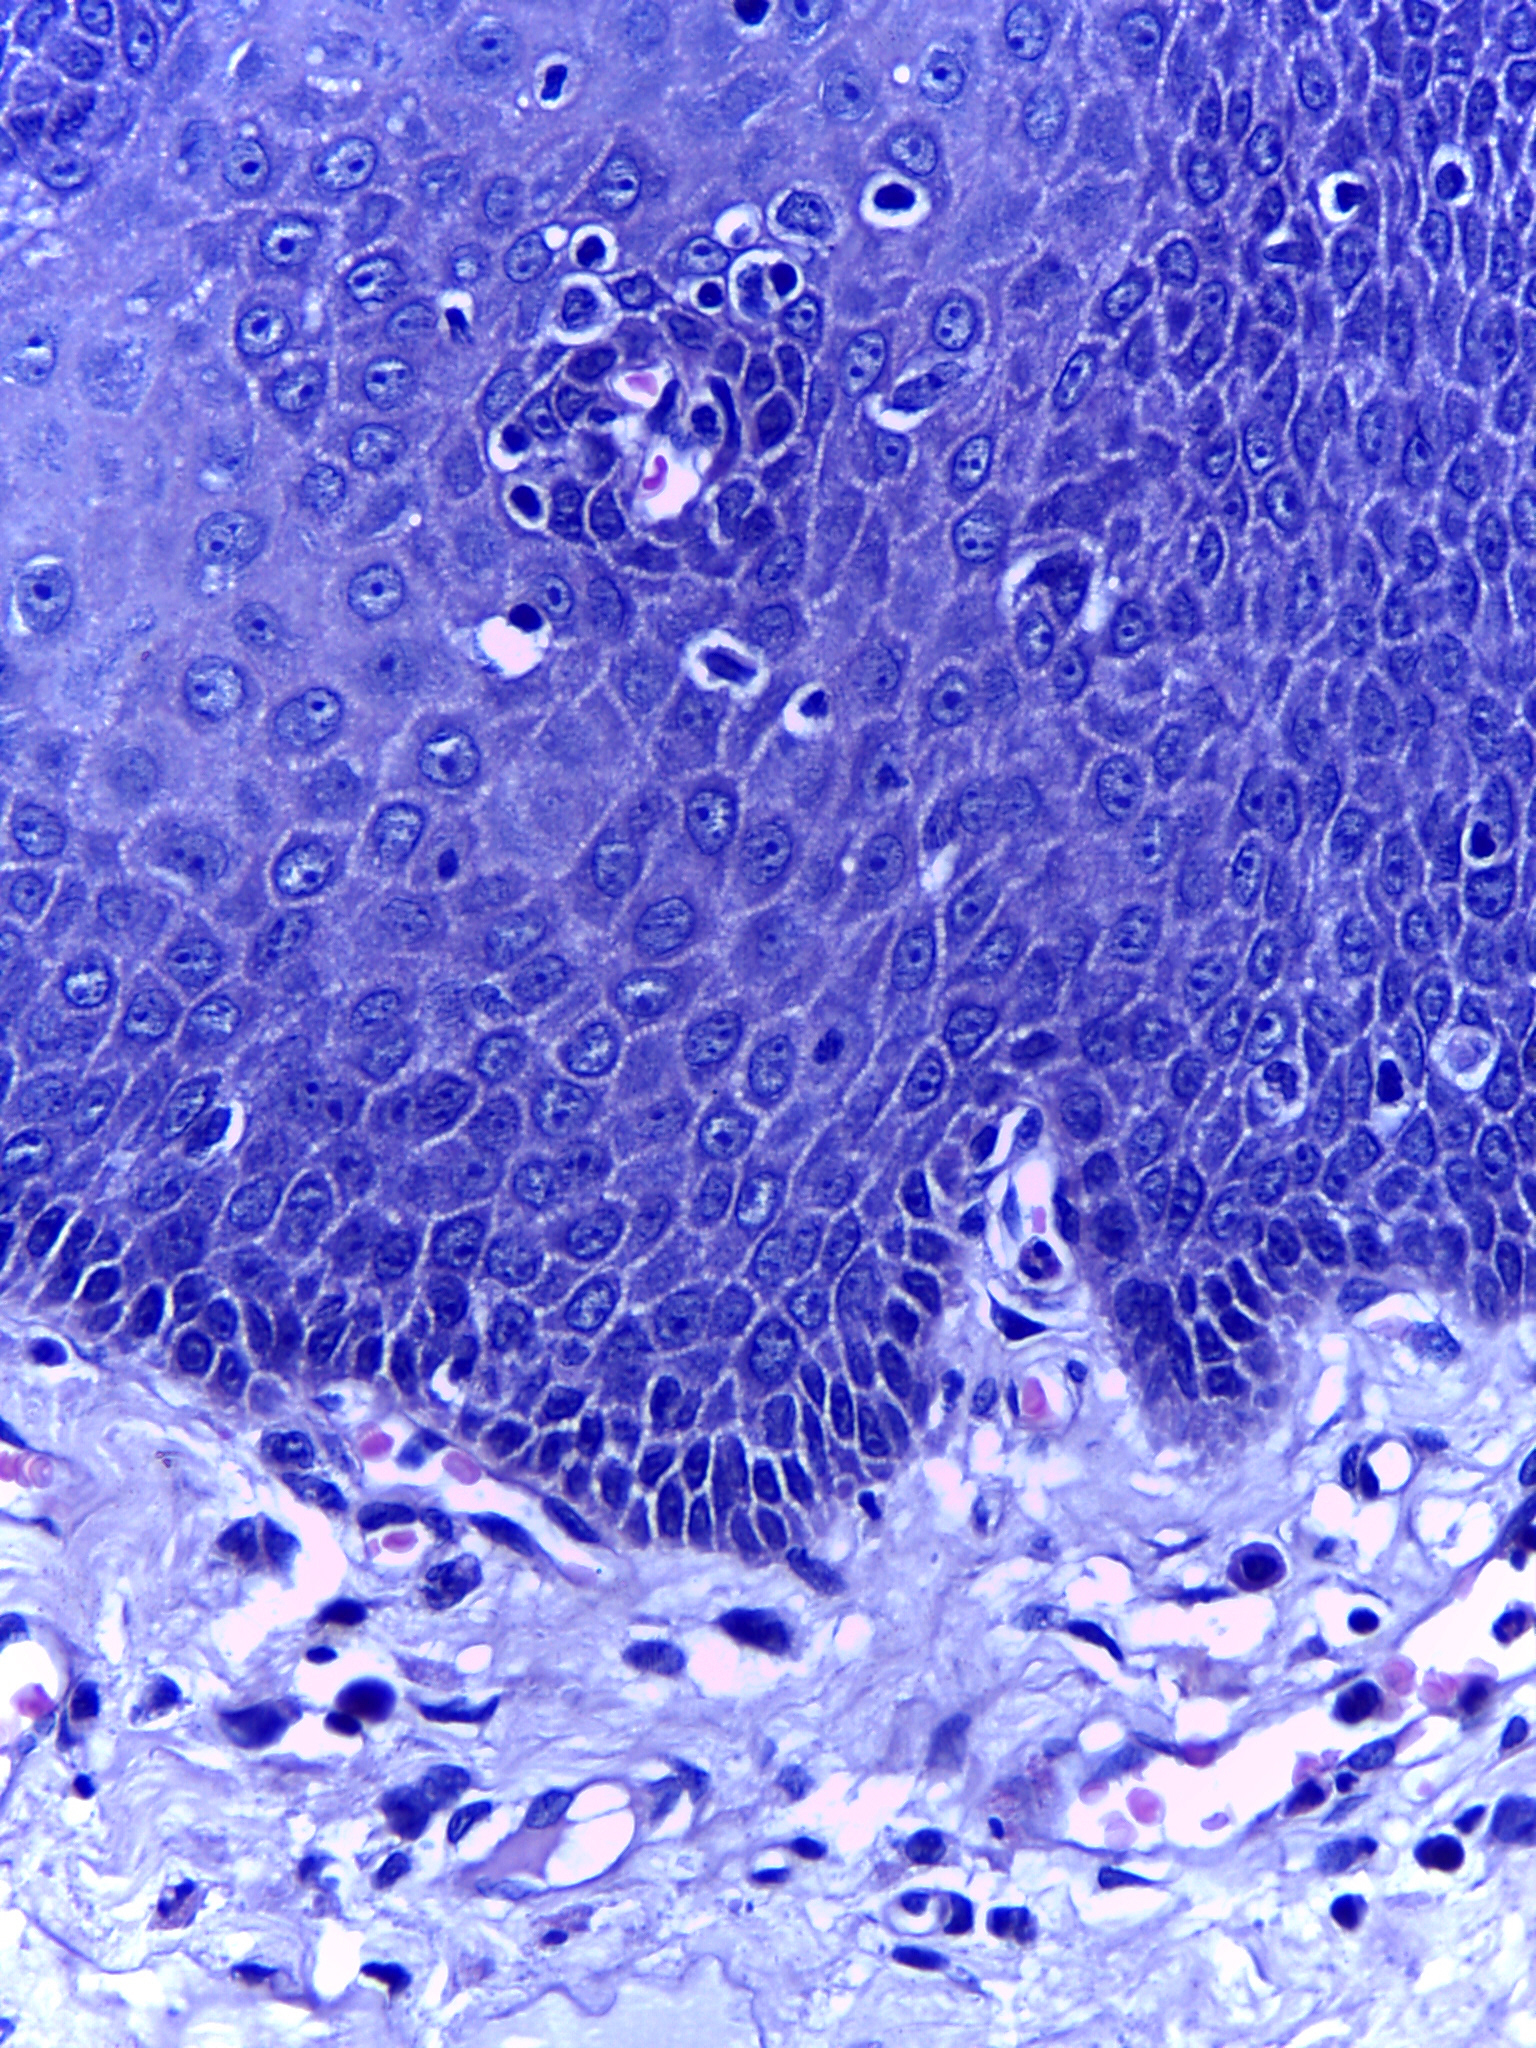
Diagnosis: Normal